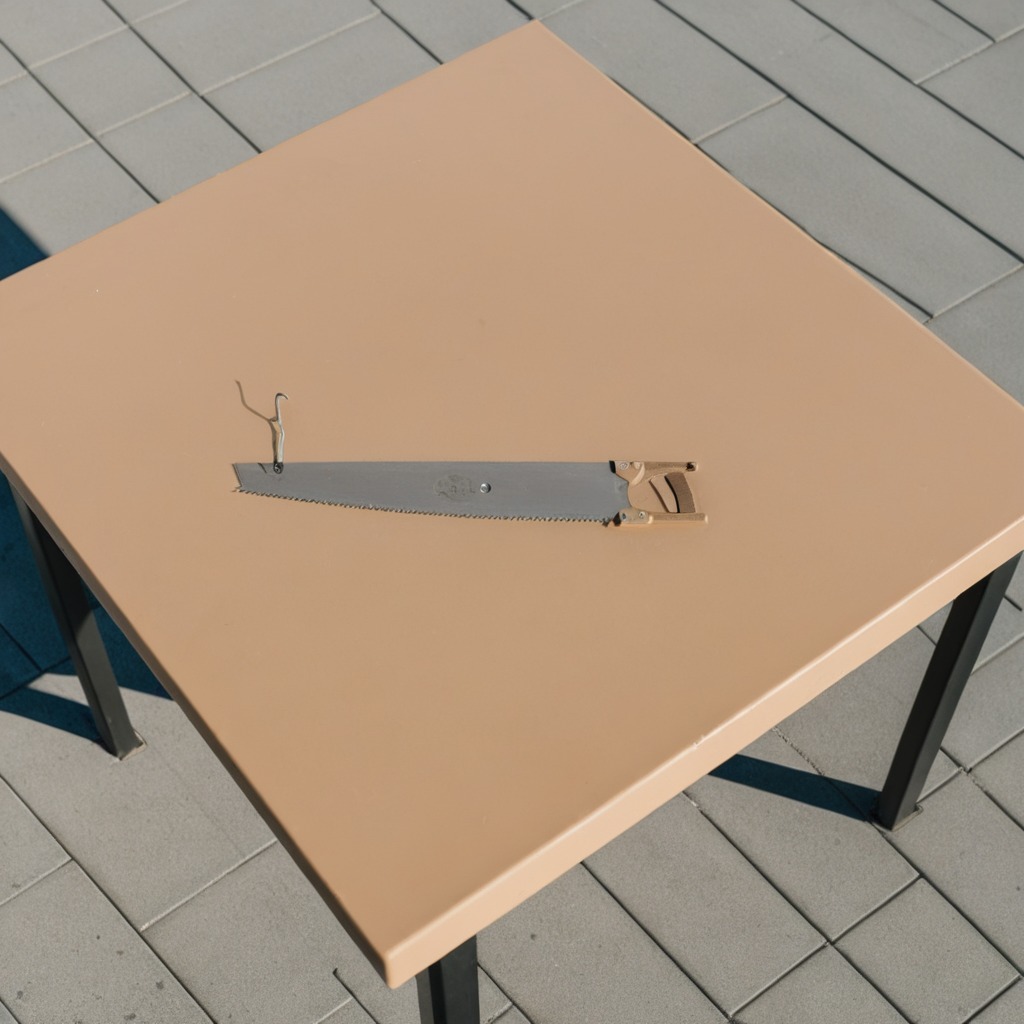
A handheld metal saw lies on the clean utility table in a temporary outdoor tool station.